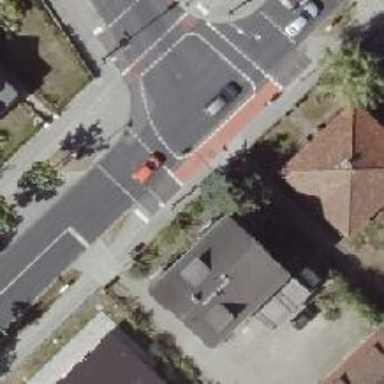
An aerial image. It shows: Tertiary road with asphalt surface and separate sidewalks. It also has cycle track on both sides.